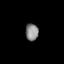
Tissue: lung
Cell type: Epithelial cells
Senescence score: 0.212
Nuclear area (px): 217
Mean DAPI intensity: 134.774